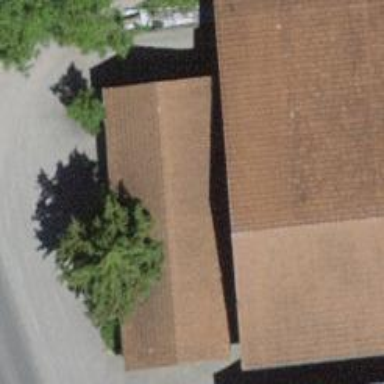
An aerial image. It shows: Garage.